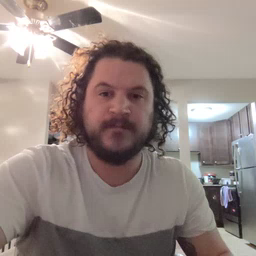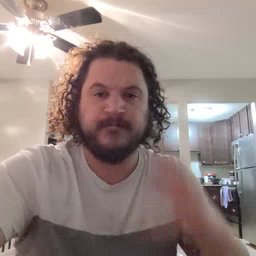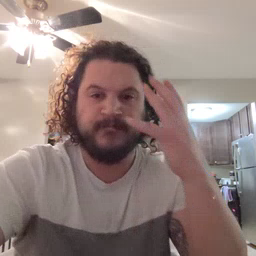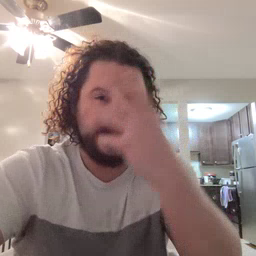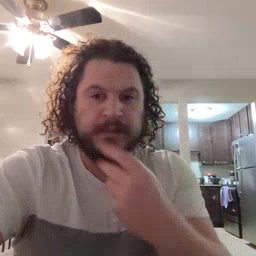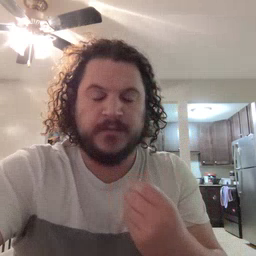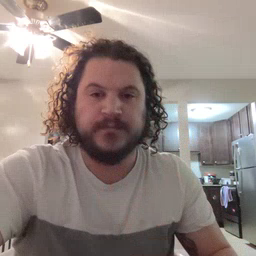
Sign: pretty